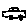
Label: car